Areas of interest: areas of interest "Huarai Home (Gaoxin Store)"
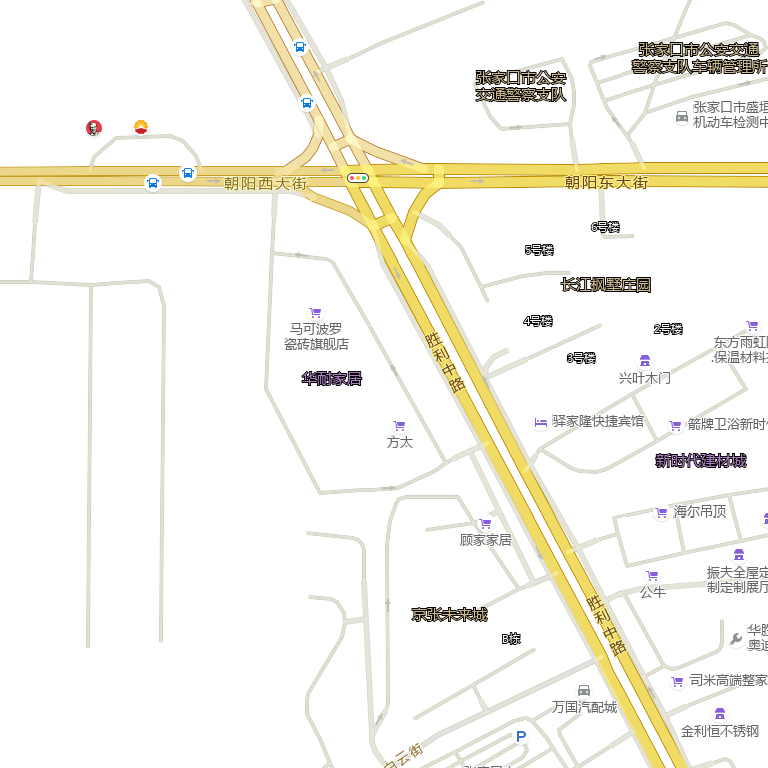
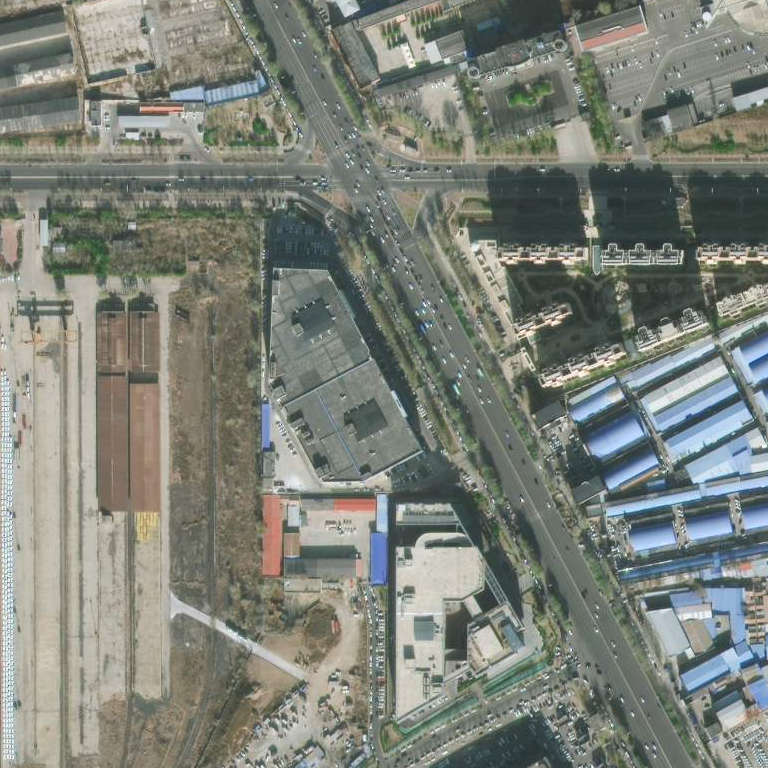